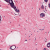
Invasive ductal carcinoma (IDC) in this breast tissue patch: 0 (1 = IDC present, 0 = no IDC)